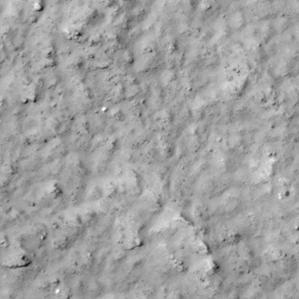
Label: non_frost